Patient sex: M
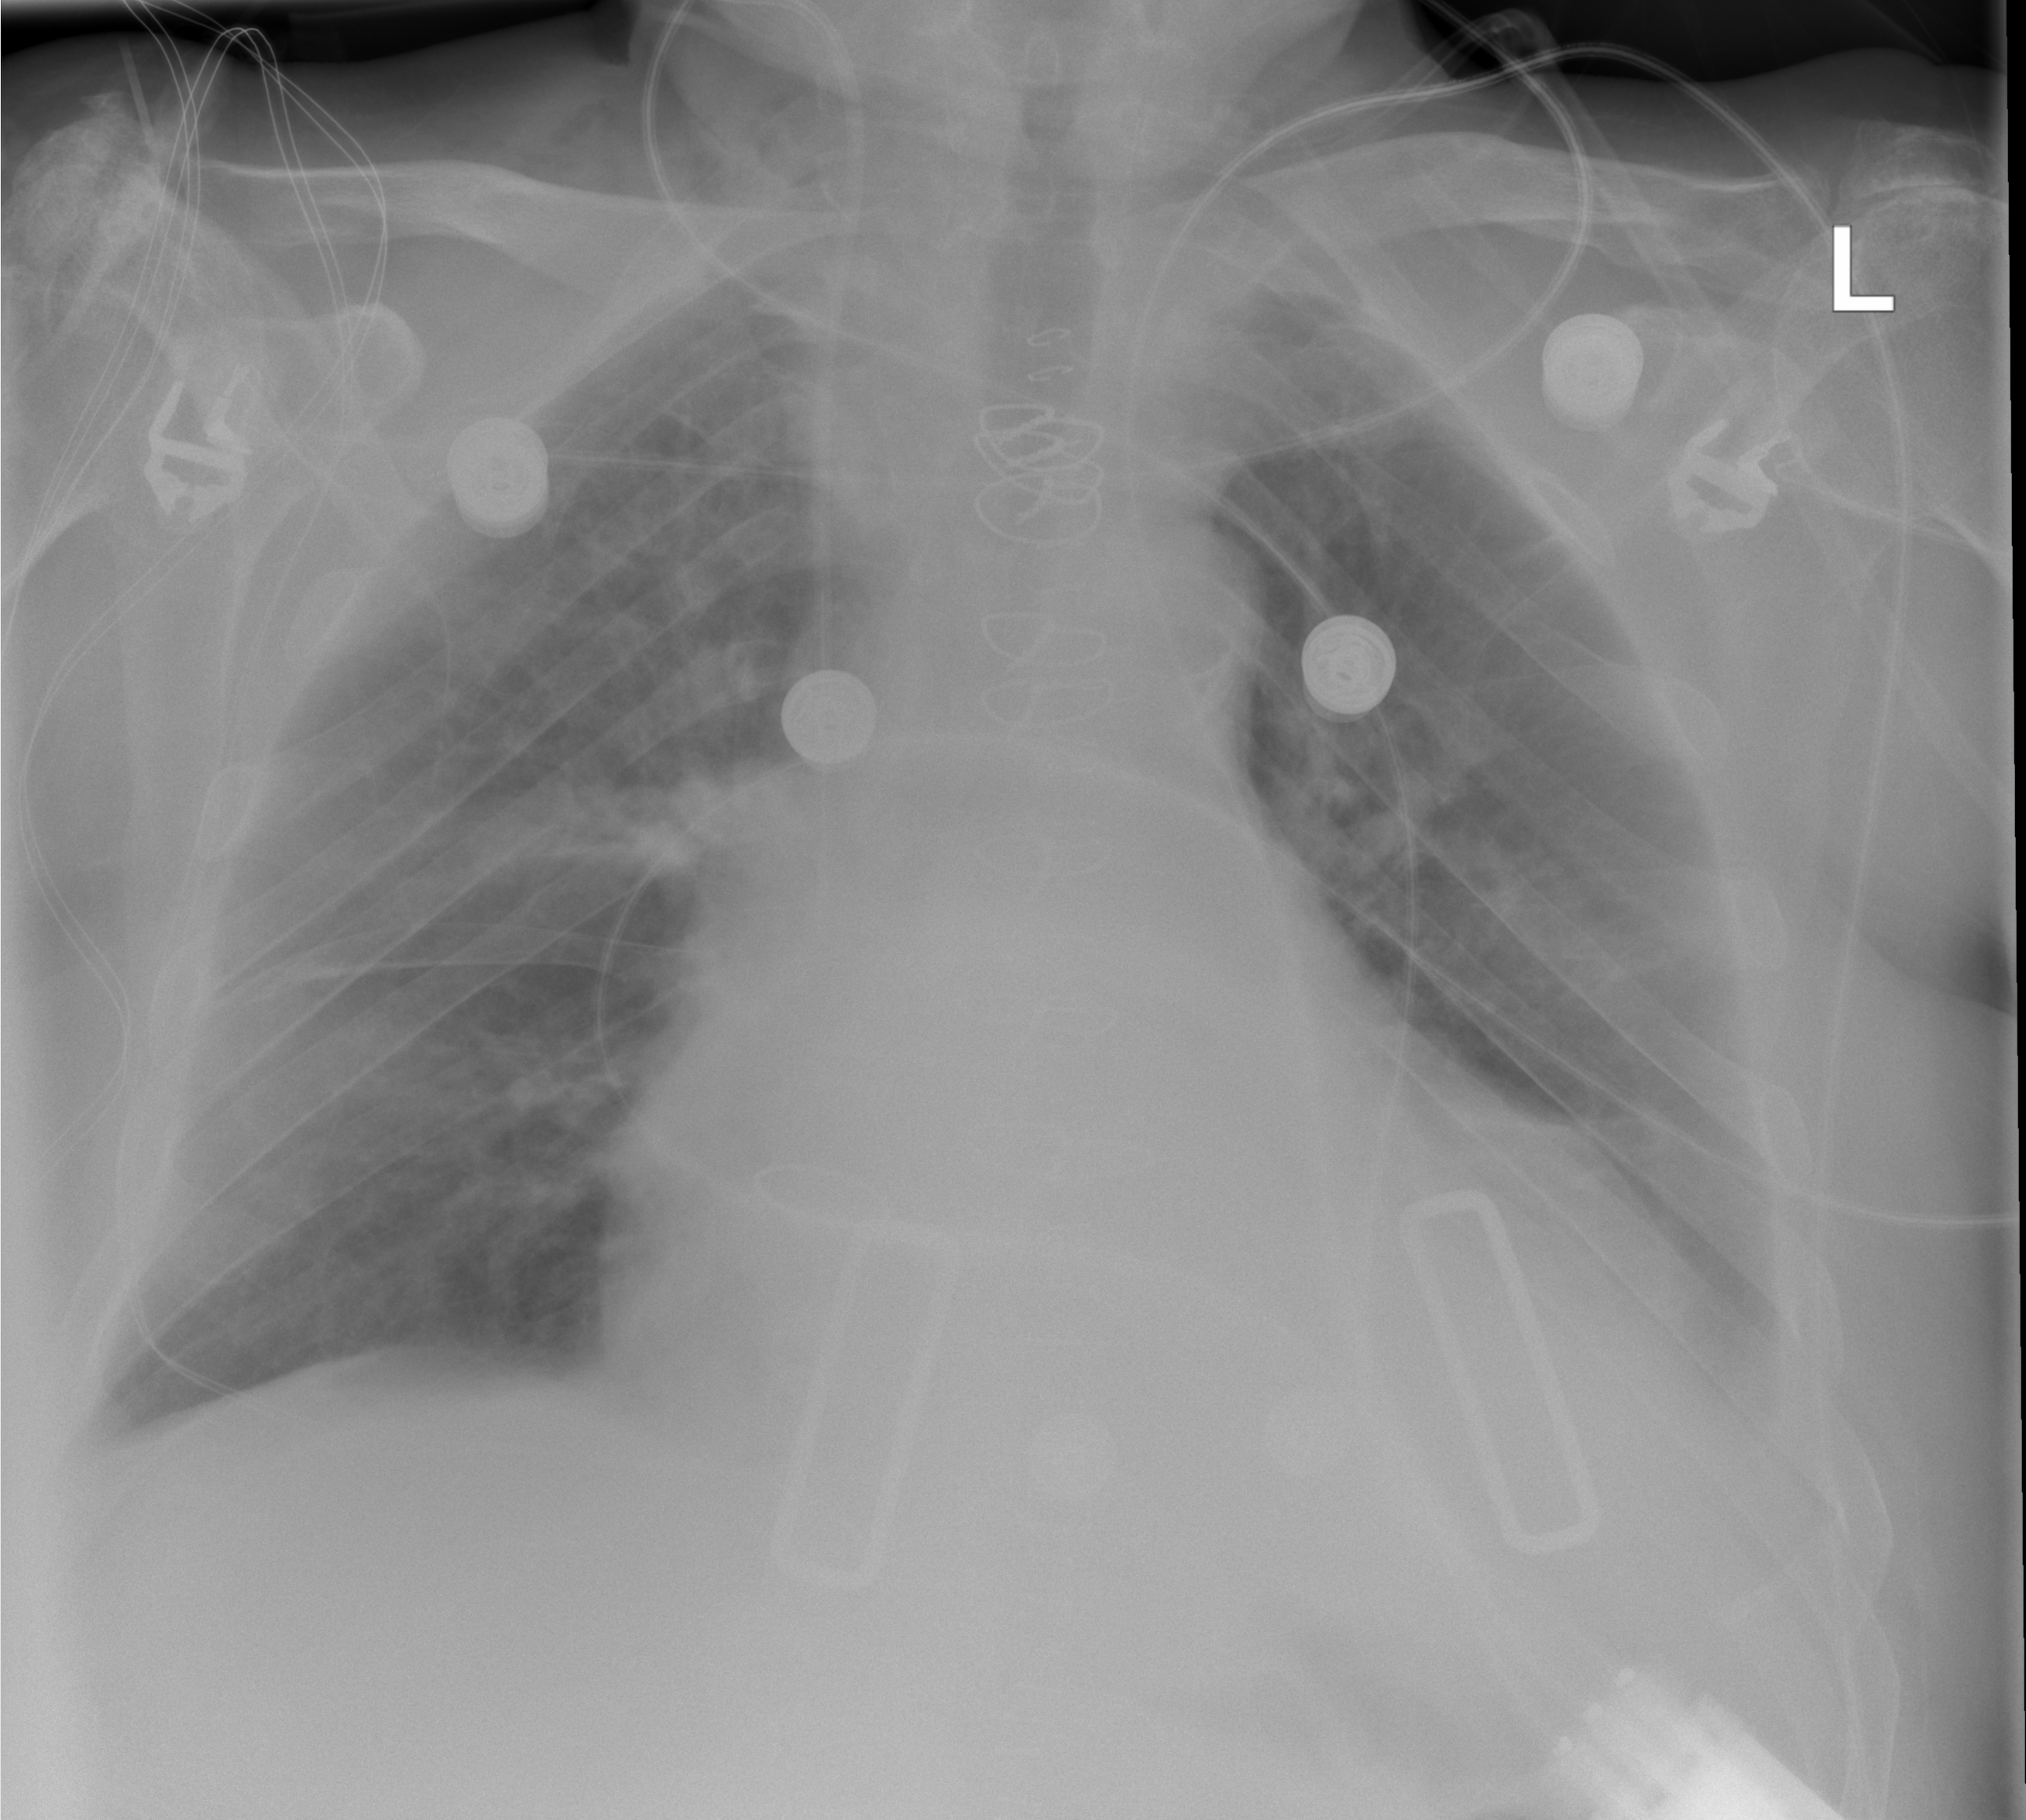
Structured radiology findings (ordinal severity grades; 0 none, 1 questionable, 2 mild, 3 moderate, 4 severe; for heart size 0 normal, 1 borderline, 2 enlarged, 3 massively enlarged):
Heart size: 2
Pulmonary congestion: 2
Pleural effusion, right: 2
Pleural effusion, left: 2
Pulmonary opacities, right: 0
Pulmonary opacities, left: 0
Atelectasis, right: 0
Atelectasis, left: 2